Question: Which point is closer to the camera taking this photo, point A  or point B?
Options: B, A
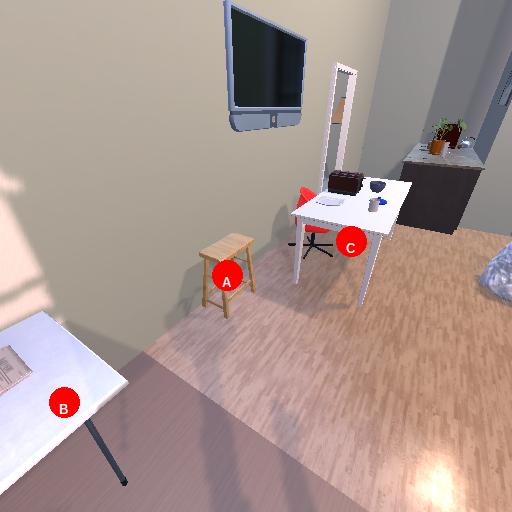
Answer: B